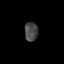
Tissue: prostate
Cell type: T cells
Senescence score: 0.2179
Nuclear area (px): 250
Mean DAPI intensity: 71.264